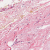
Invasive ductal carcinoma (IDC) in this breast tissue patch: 0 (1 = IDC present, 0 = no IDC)